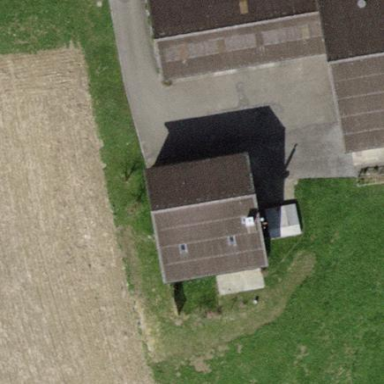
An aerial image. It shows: Farm building.